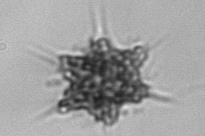
Label: Dictyocha